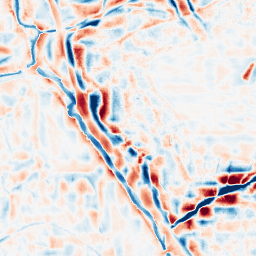
Category: wavelet
Decomposition family: wavelet_reverse_biorthogonal
Decomposition parameters: wavelet: rbio5.5
level: 4
Upsampling method: lanczos
Upsampling parameters: scale: 4
Upsampling scale: 4